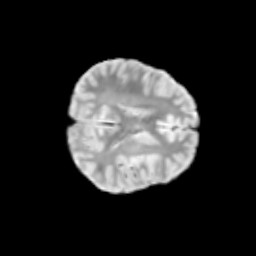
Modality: T2w
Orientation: axial
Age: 10
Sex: male
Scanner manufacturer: siemens
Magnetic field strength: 3 T
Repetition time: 3.8 s
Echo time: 0.07 s